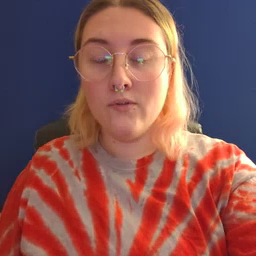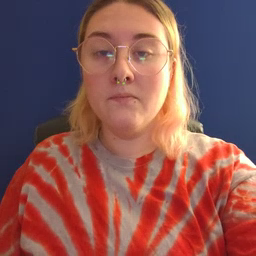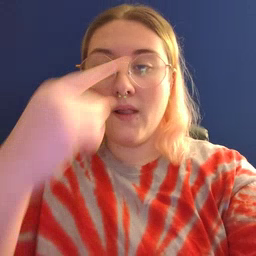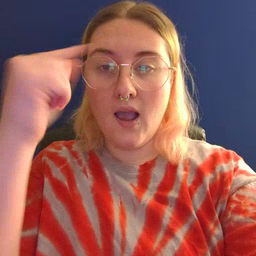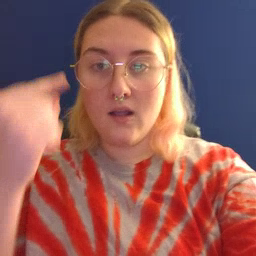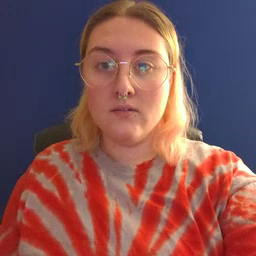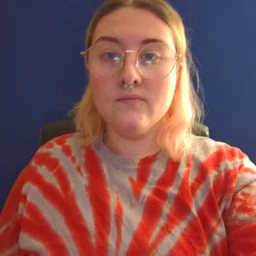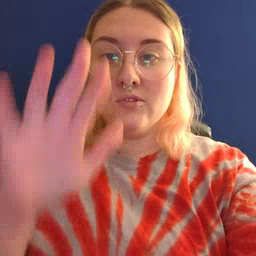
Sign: black